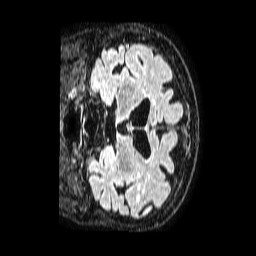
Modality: FLAIR
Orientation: coronal
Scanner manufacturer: philips
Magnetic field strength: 1.5 T
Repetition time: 4.8 s
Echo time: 0.3 s